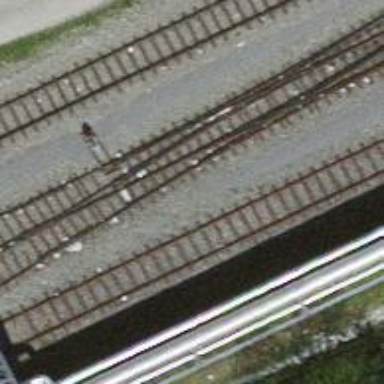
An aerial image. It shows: Single railway spur track.